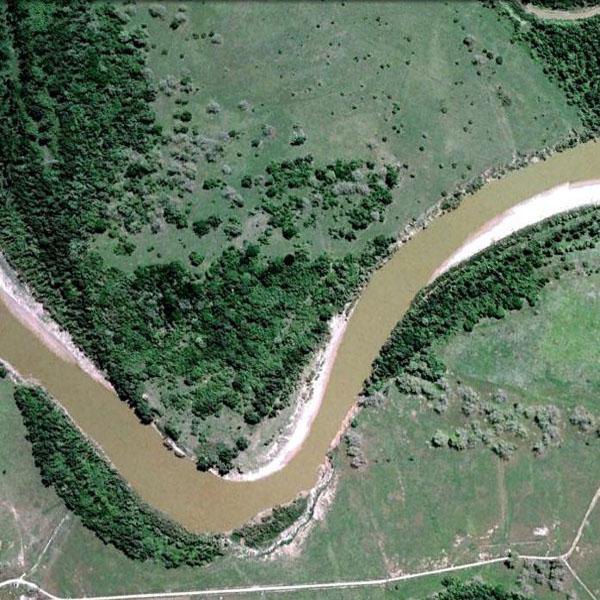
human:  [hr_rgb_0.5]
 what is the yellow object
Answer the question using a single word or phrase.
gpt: river